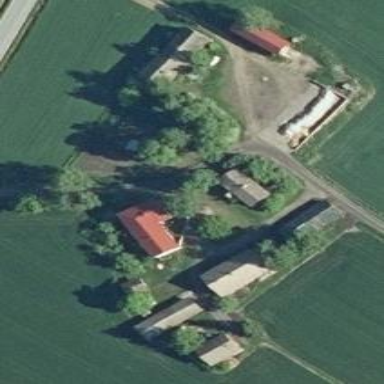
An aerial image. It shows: Farmyard area.